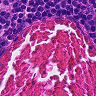
Metastatic tissue present: no